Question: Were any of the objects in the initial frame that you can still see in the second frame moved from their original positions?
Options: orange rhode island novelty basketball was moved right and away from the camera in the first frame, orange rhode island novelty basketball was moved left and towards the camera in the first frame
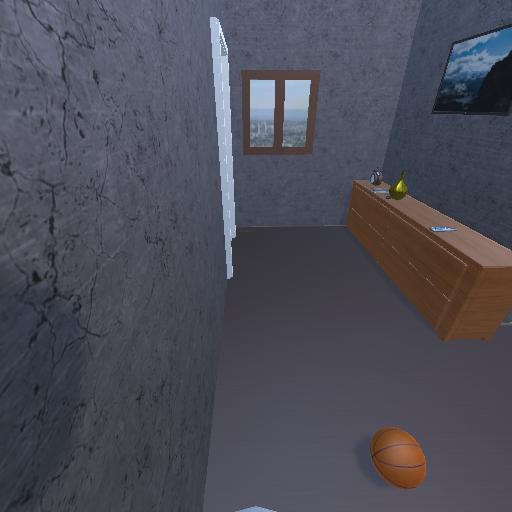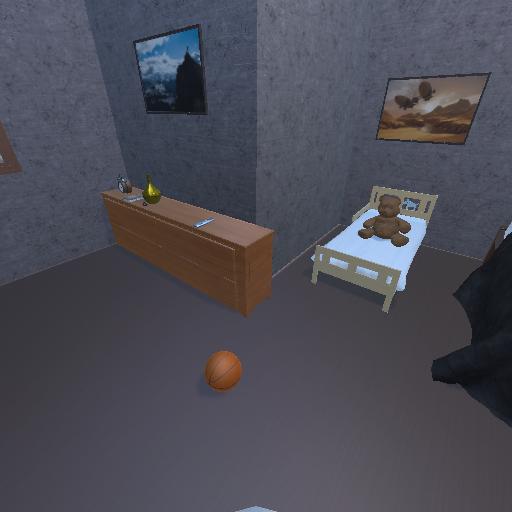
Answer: orange rhode island novelty basketball was moved right and away from the camera in the first frame